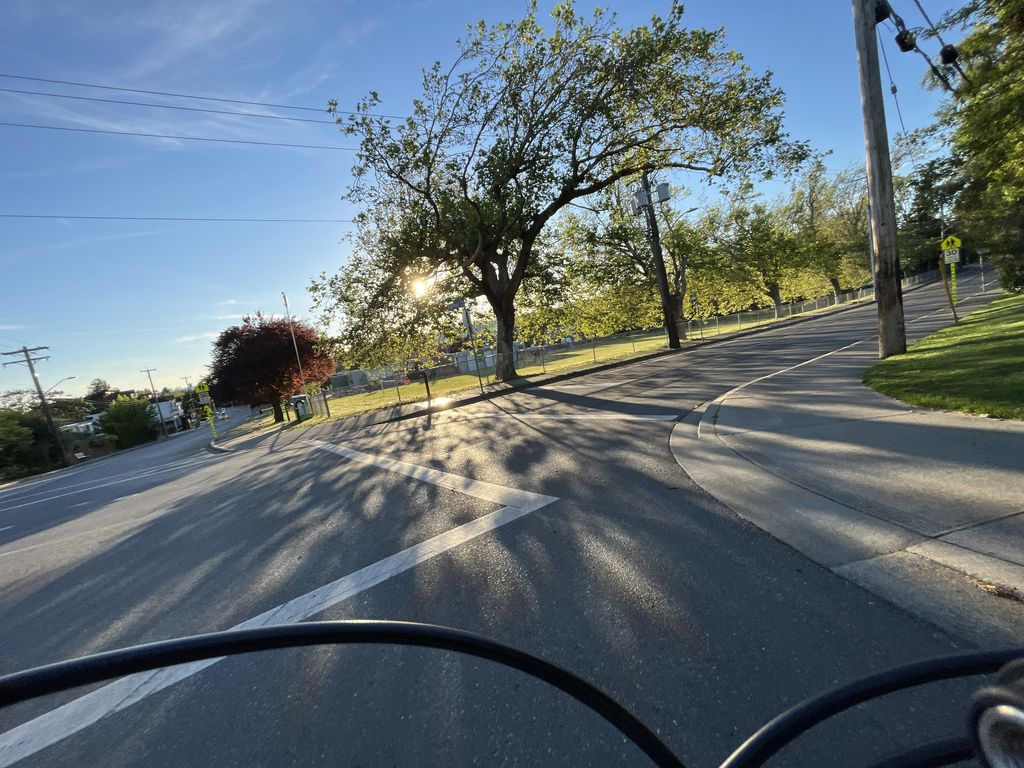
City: victoria